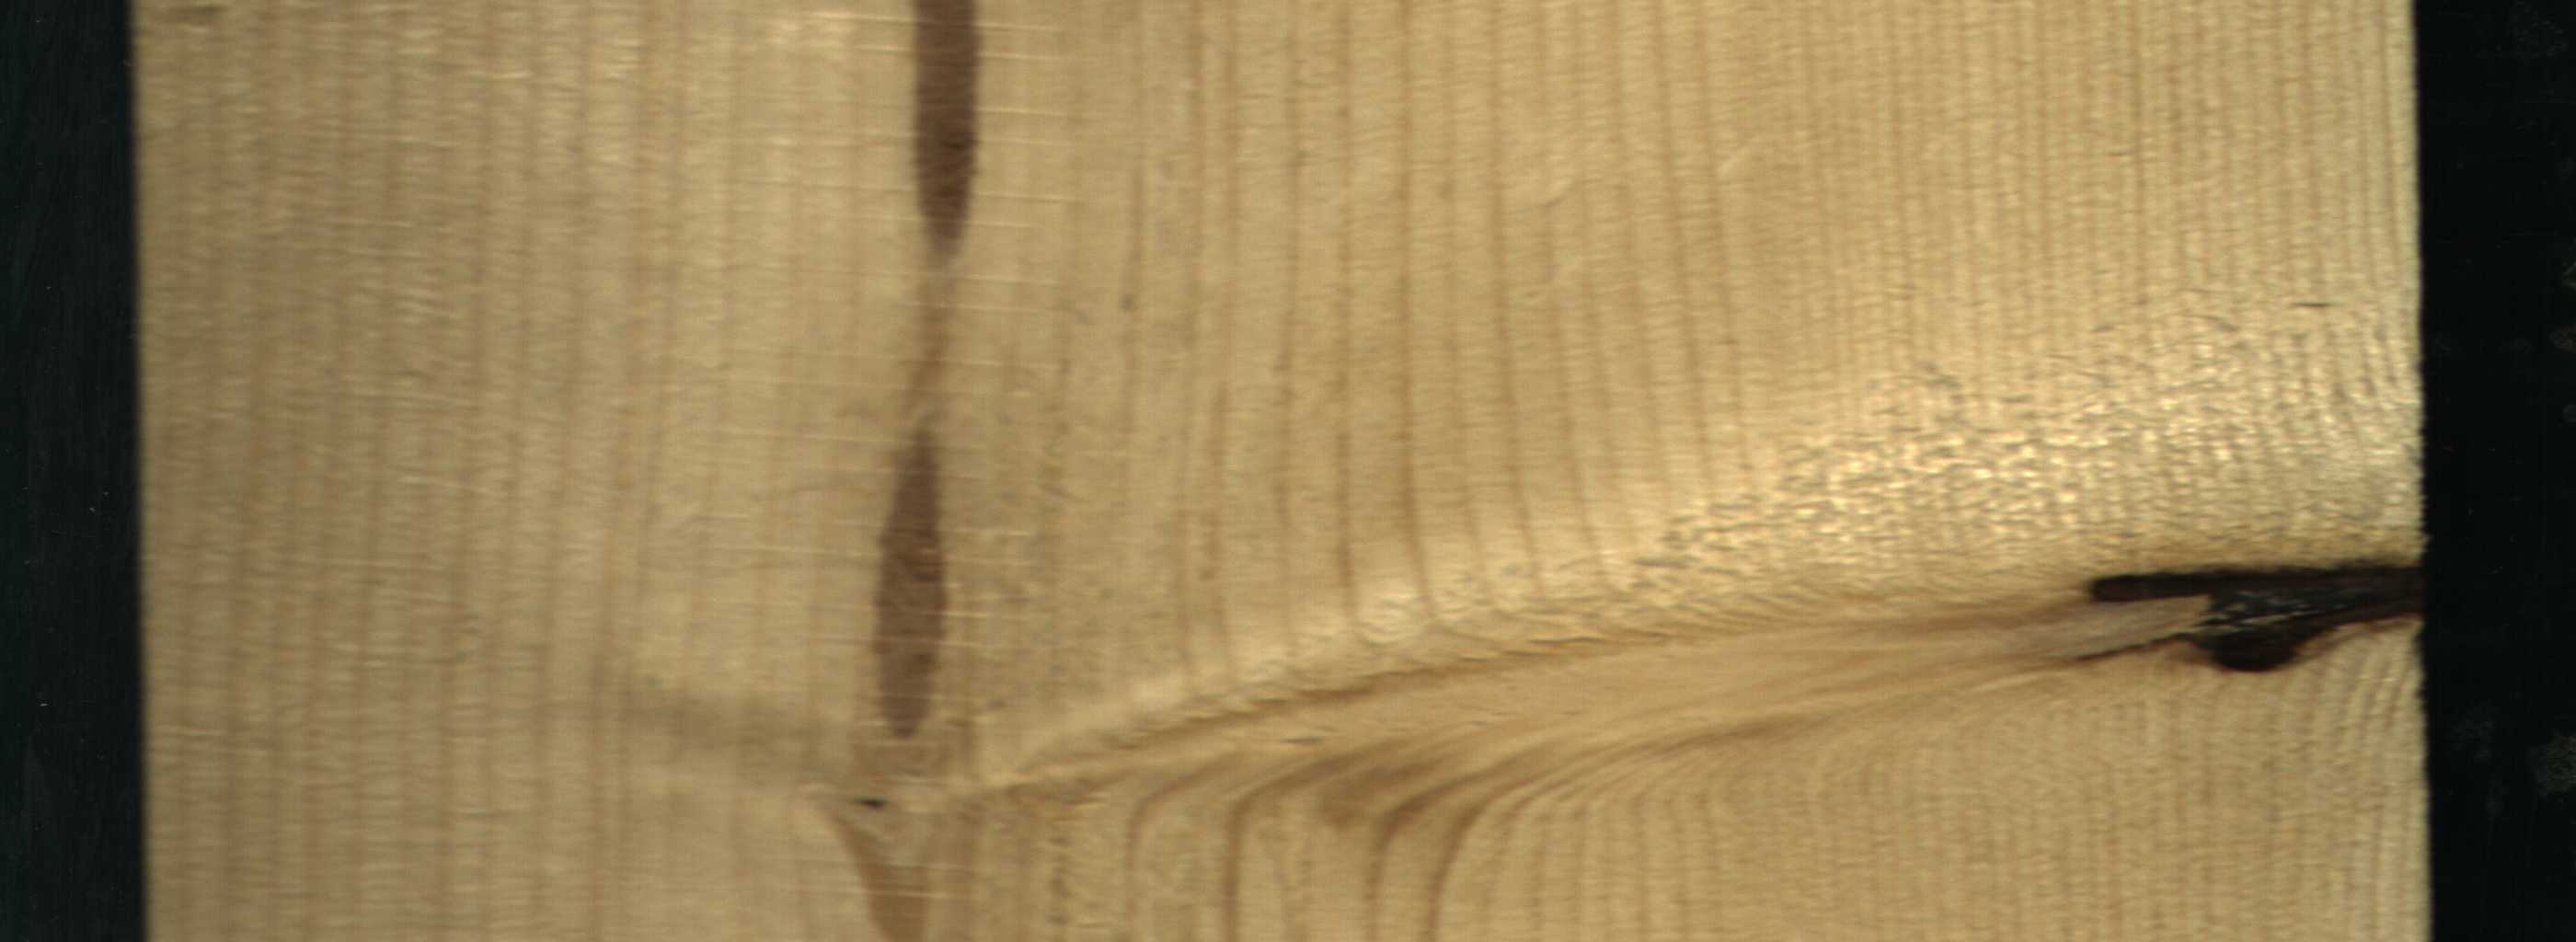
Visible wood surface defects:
Marrow
Marrow
Knot_missing